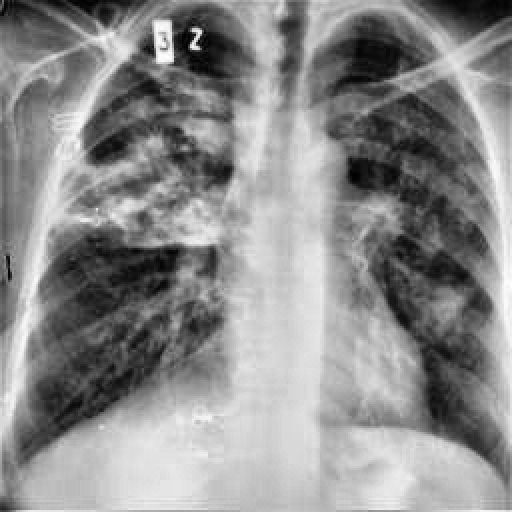
Finding: TUBERCULOSIS